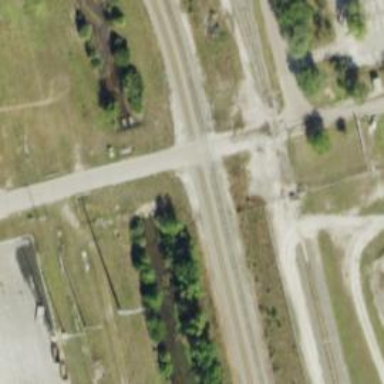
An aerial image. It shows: Level crossing along the railway.